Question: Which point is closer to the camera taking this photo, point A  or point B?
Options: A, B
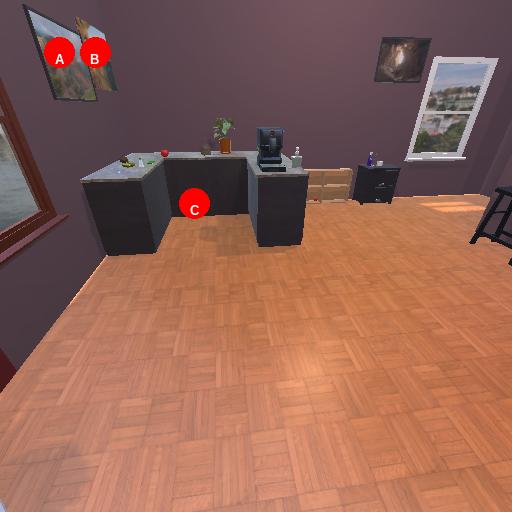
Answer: A